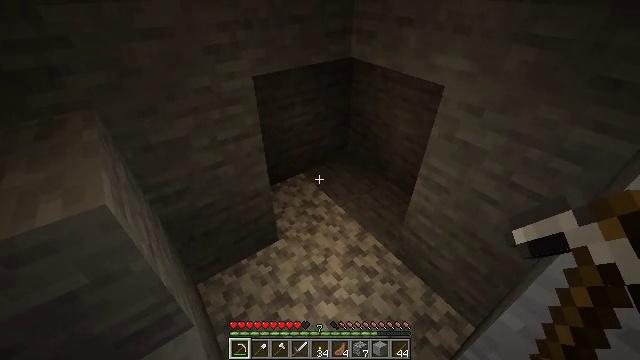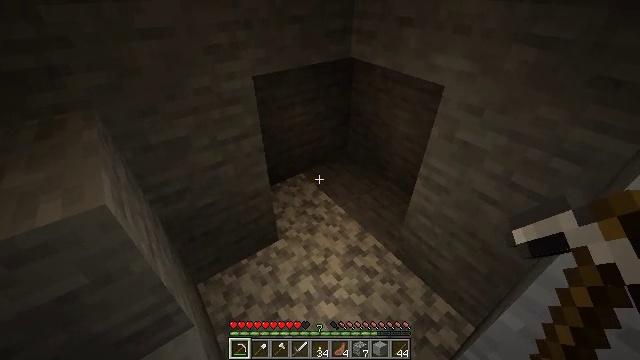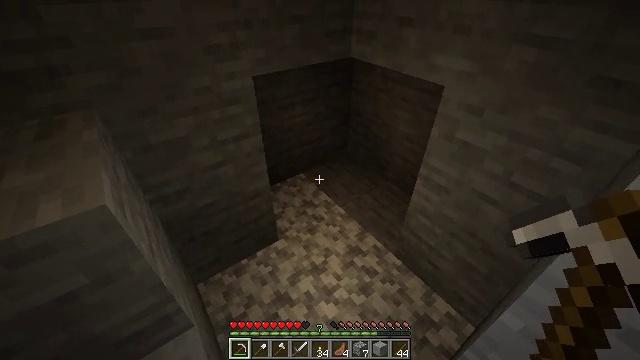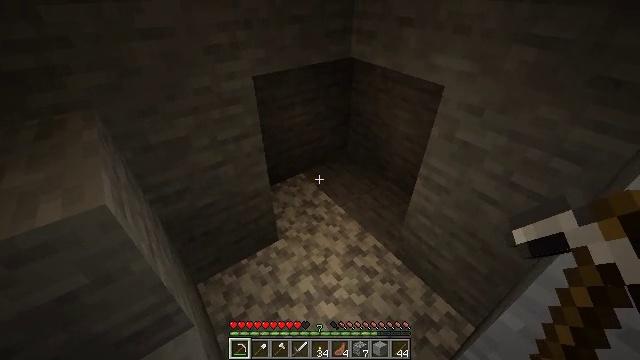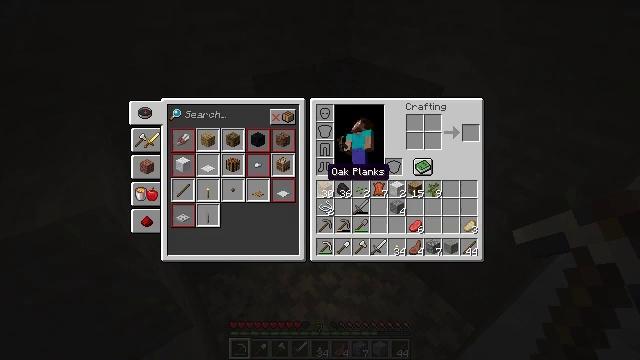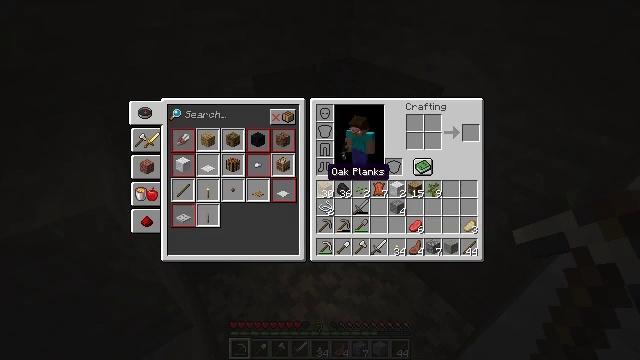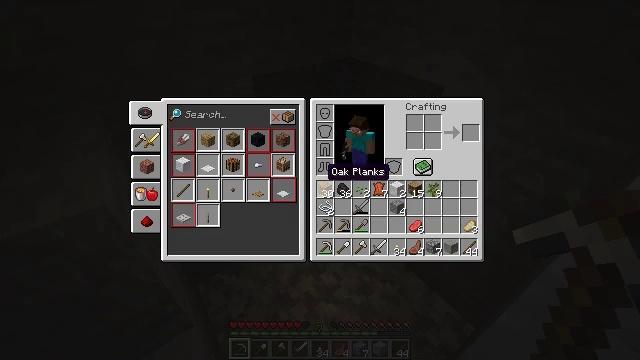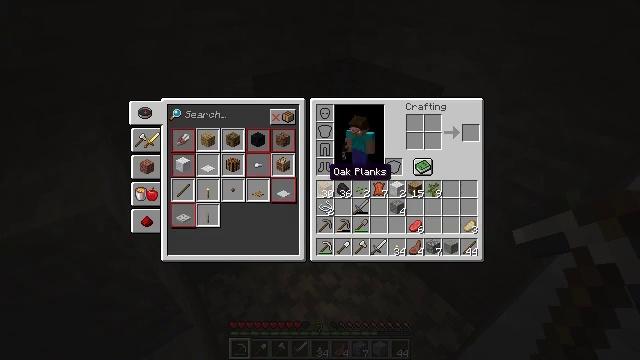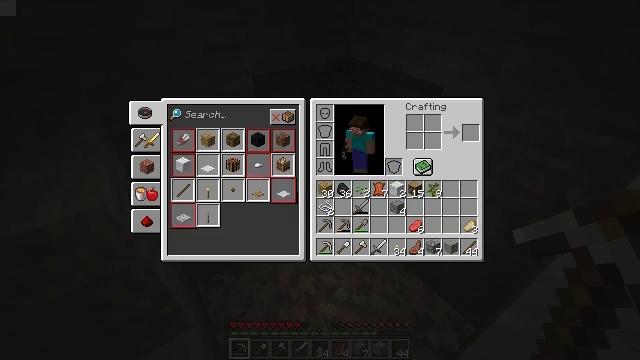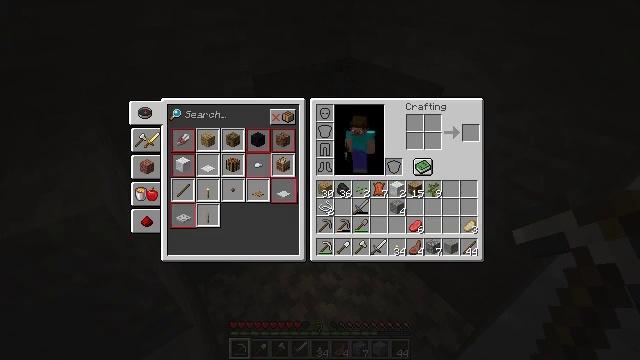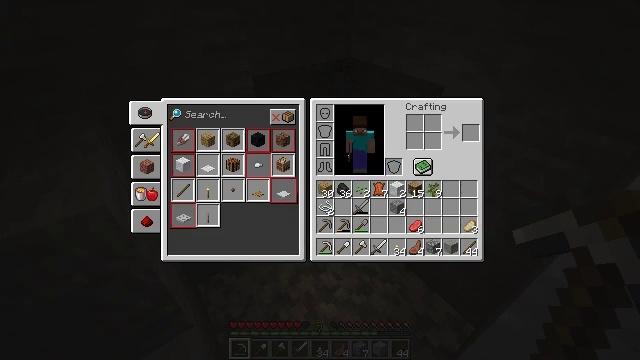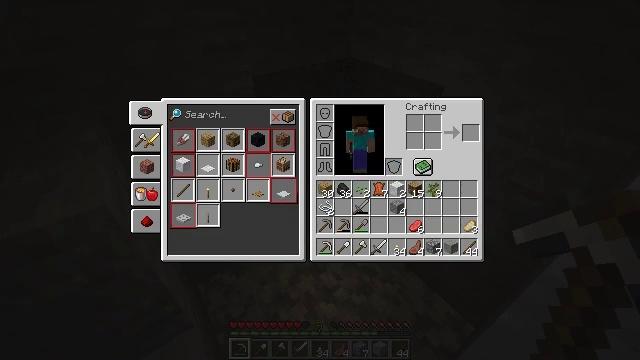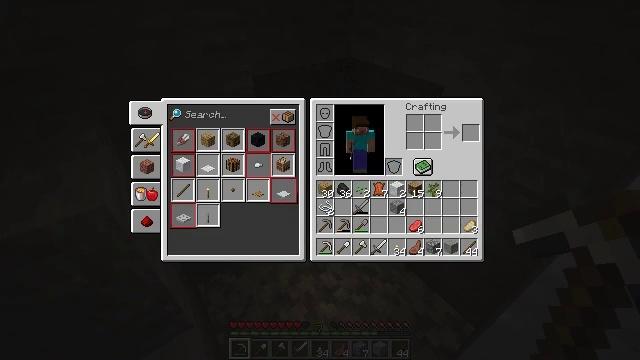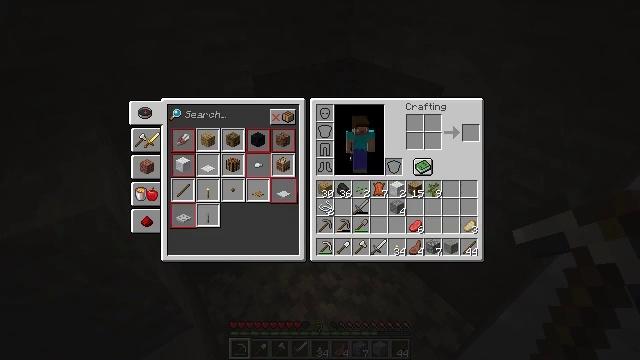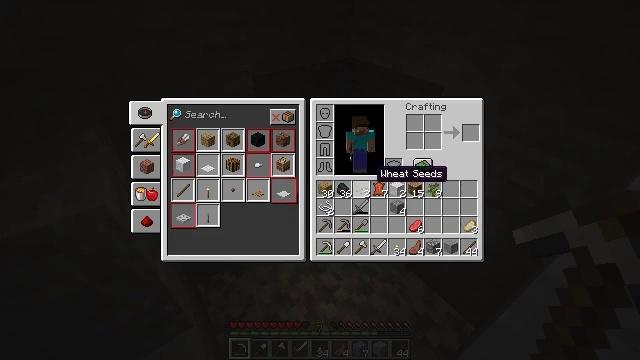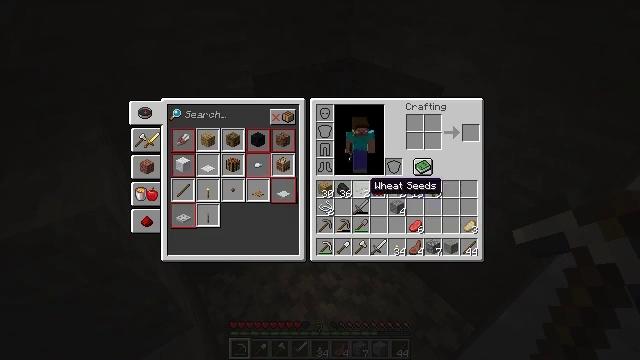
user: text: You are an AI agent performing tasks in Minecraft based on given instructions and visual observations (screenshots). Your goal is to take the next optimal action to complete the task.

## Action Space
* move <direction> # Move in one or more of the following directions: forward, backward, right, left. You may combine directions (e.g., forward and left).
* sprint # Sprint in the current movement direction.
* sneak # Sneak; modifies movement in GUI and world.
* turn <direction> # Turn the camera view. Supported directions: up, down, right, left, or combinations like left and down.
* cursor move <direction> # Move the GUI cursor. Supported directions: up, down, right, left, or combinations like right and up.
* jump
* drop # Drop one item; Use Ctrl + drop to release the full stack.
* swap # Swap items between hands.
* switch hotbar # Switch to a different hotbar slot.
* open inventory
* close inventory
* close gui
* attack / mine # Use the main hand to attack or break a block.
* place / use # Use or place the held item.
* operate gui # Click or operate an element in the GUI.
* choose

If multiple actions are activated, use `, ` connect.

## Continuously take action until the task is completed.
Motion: motion action
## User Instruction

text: Remove a stone sword from the inventory.
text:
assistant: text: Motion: no_op
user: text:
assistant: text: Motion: no_op
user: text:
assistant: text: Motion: no_op
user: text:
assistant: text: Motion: open inventory
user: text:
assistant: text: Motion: open inventory
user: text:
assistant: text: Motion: open inventory
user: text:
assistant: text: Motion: open inventory
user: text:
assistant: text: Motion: cursor move right
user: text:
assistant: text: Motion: cursor move right
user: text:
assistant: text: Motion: cursor move right
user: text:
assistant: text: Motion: no_op
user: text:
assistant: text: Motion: no_op
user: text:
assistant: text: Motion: no_op
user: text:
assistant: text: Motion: cursor move down
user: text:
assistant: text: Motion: cursor move down
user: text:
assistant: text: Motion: cursor move down
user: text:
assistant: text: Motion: cursor move down
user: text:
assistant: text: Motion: no_op
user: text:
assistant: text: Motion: no_op
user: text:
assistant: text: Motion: operate gui
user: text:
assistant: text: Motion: operate gui
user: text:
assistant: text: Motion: operate gui
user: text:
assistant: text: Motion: cursor move right
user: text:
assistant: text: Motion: cursor move right and up
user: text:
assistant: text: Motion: cursor move right and up
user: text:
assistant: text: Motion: cursor move right and up, operate gui
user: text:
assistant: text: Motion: operate gui
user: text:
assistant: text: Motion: operate gui
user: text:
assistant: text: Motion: no_op
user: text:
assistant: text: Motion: cursor move left and down